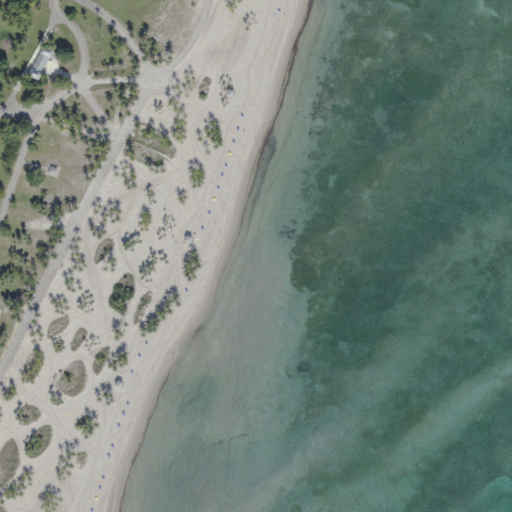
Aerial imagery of beach in Florida named Crandon Beach containing open water, medium intensity development, barren land, low intensity development, high intensity development, and open development